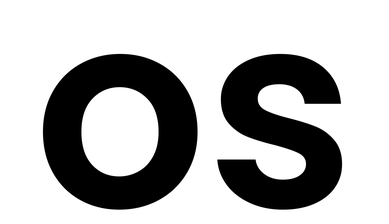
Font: Poppins-SemiBold